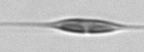
Label: Cylindrotheca